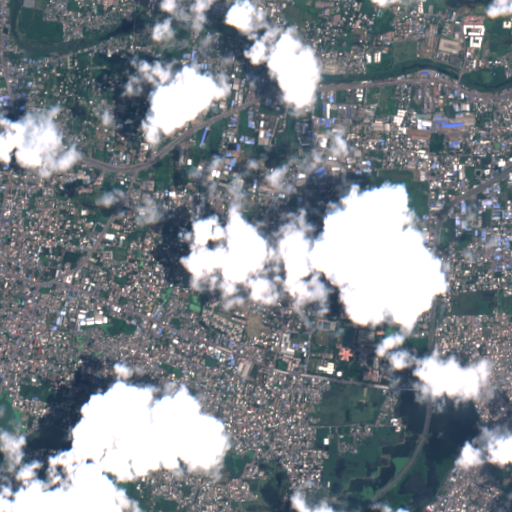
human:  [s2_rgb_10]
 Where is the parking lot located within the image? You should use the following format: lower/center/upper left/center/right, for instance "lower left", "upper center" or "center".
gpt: There is no parking lot in the image.